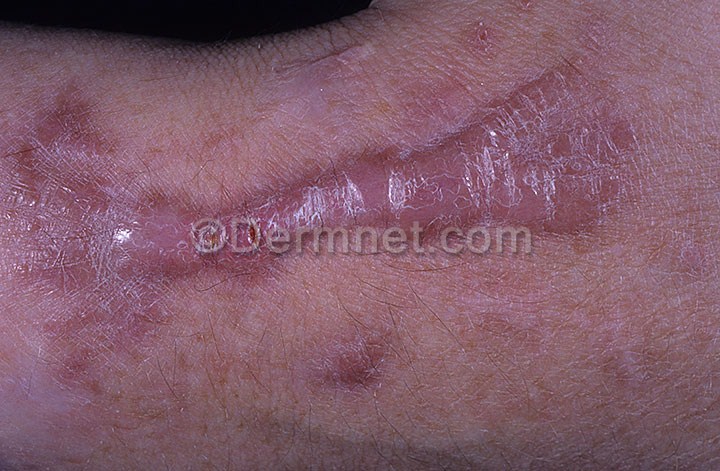
Disease: Seborrheic Keratoses and other Benign Tumors